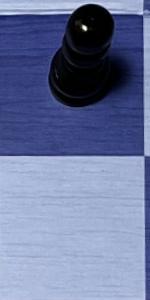
Label: Empty